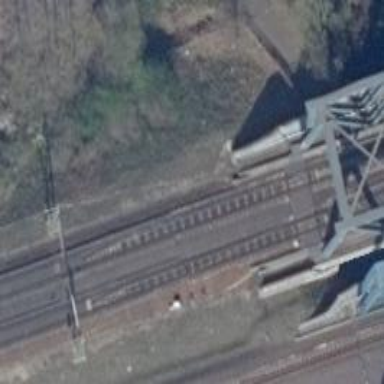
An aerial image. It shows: Bridge for electrified railway with contact line. The railway has ballastless track.